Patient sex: M
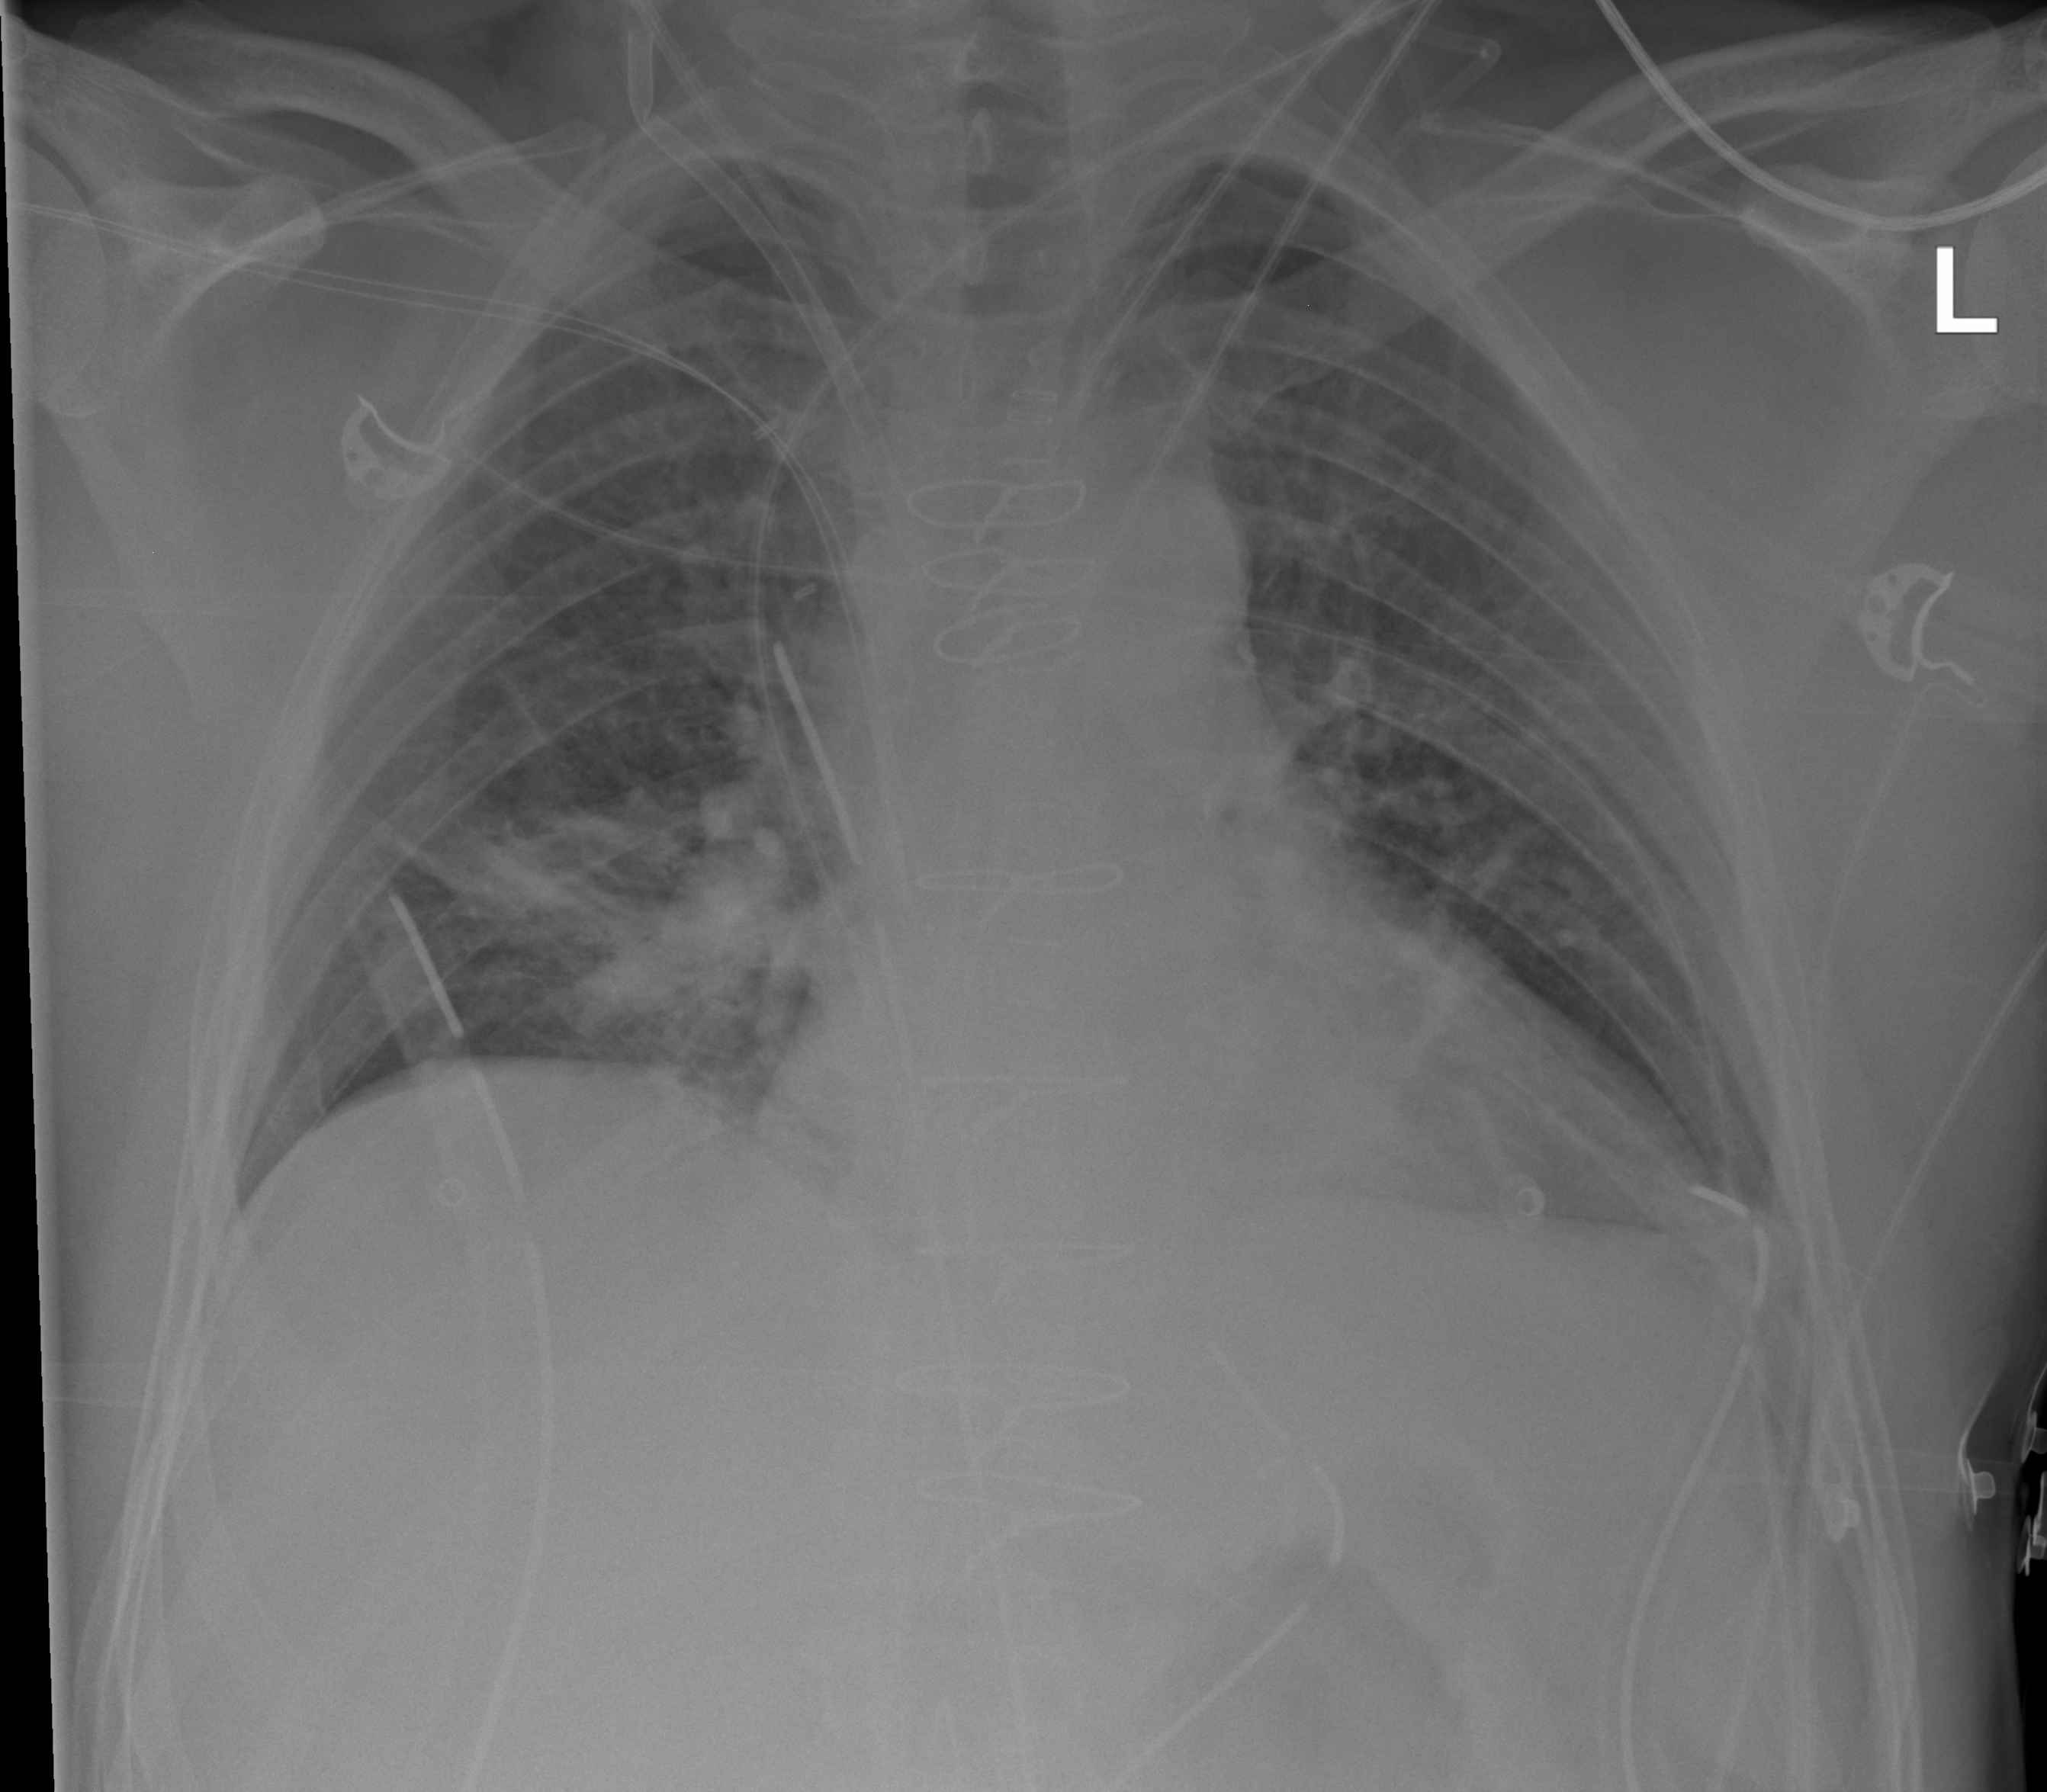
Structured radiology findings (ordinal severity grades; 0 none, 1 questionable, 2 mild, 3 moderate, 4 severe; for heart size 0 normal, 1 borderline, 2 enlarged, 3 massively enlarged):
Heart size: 0
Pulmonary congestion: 0
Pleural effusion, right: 0
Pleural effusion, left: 0
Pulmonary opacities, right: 2
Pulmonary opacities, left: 0
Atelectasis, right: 2
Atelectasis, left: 0